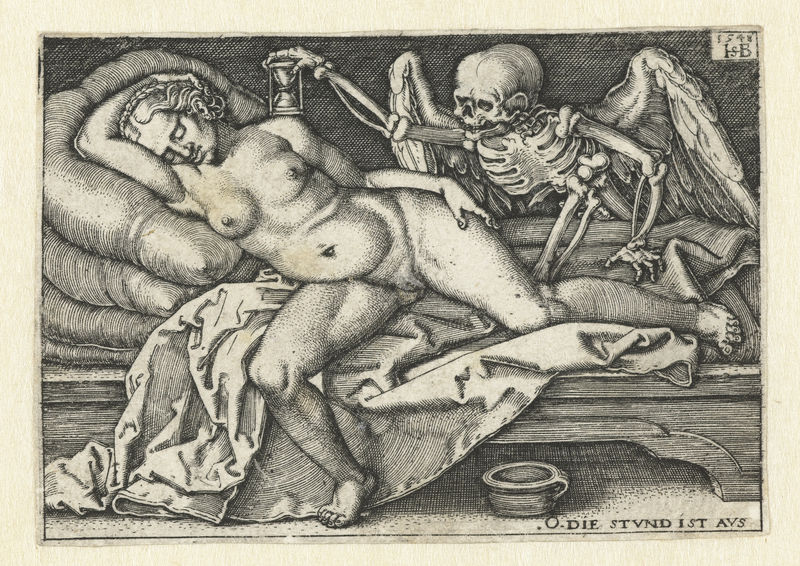
Titel: Dood en slapende jonge vrouw
Künstler: Hans Sebald Beham
Standort: Amsterdam
Institution: Rijksmuseum
Schlagwörter: flügel, nackt, busen, frau, tod, tot, decke, kissen, bett, nachttopf, sanduhr, sclafende frau, sekundenglas